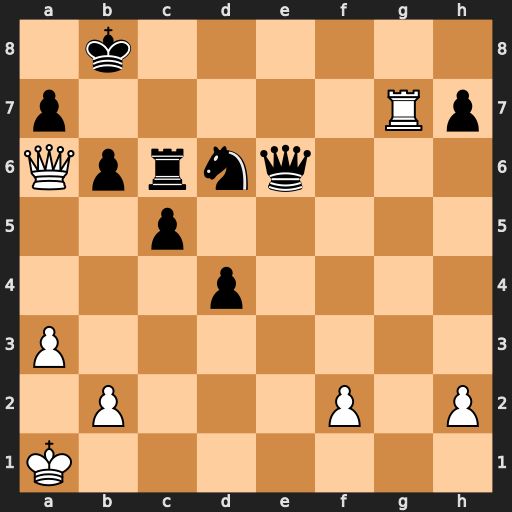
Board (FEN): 1k6/p5Rp/Qprnq3/2p5/3p4/P7/1P3P1P/K7
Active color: w
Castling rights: -
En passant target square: -
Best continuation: Qxa7+ Kc8 Qa8#